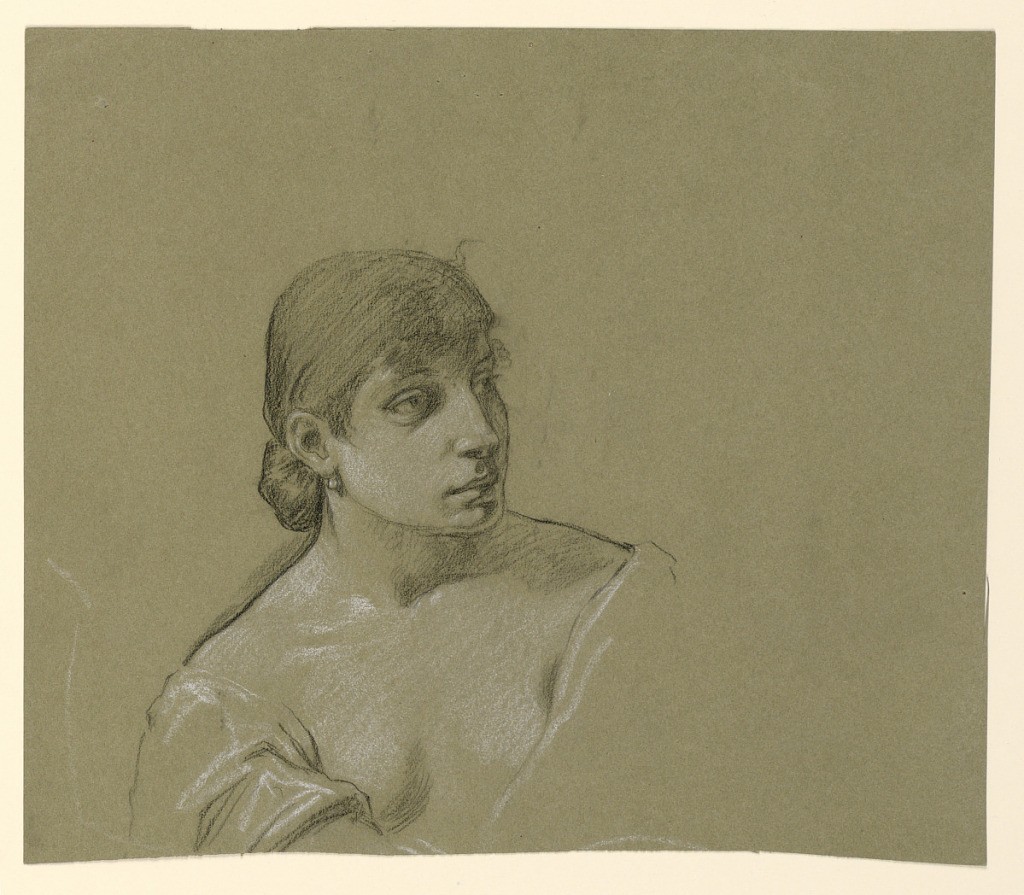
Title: Portrait of a Young Woman
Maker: Elihu Vedder, American, 1836 – 1923
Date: ca. 1885
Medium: Black crayon, white chalk, on buff paper
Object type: Drawing
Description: Bust-length portrait of a young woman, her head turned sharply to the right. Her hair forms a knot at the nape of her neck.